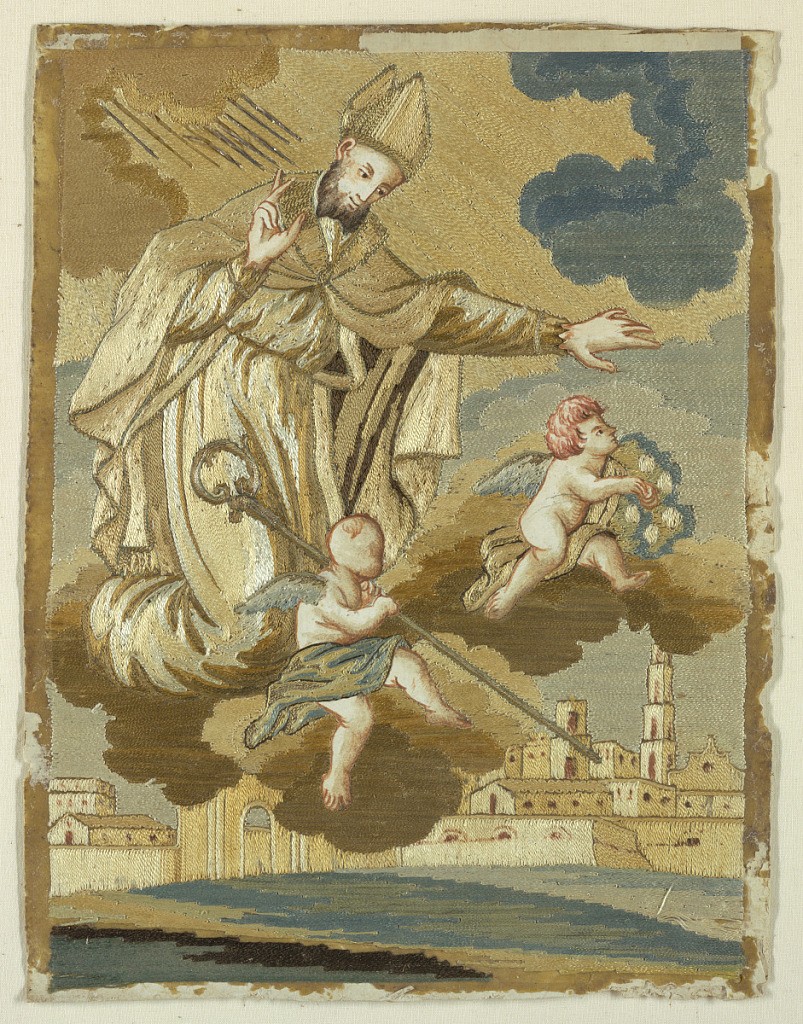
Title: Mourning sampler
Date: late 17th–early 18th century
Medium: silk, metal thread, paper Technique: painted silks, silk threads and metal threads laid on parchment or paper with wax
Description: Bishop and two angels looking down from the clouds to bless an Italian town that is on a river by the sea. The angels and the bishop's hands and face were painted on paper which was then cut out and pasted on the picture. Details of the town were painted in by brush. Uncounted stitches.